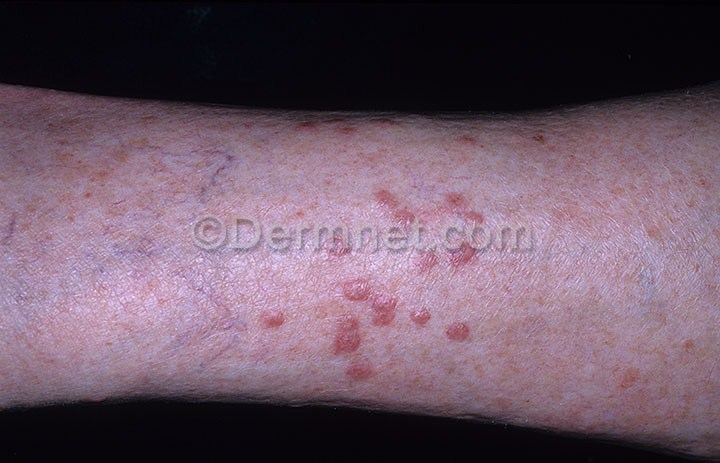
Disease: Scabies Lyme Disease and other Infestations and Bites